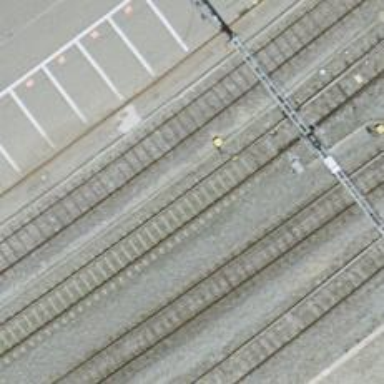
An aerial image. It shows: Railway switch.